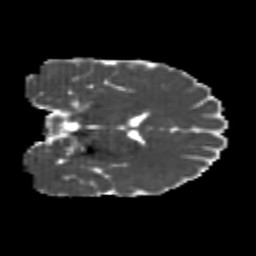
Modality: MD
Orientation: coronal
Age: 25
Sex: male
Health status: healthy
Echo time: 0.074 s